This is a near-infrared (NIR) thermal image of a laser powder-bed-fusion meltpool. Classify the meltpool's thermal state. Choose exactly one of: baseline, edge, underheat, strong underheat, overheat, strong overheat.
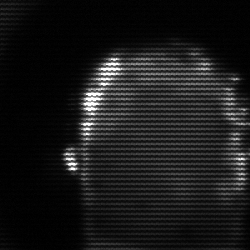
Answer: baseline